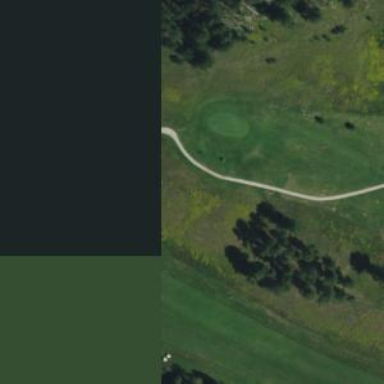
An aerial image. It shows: Scenic golf fairway.